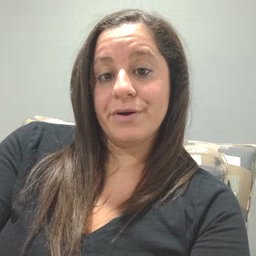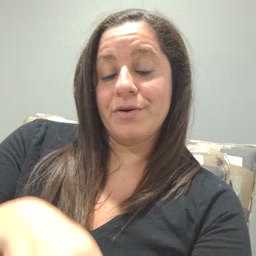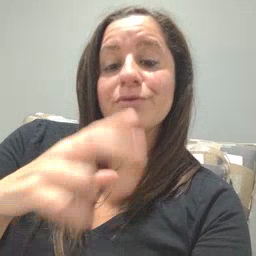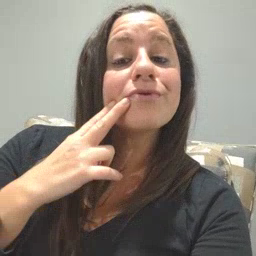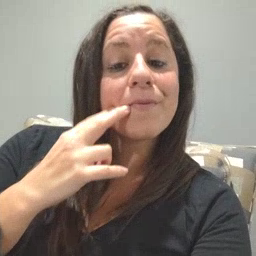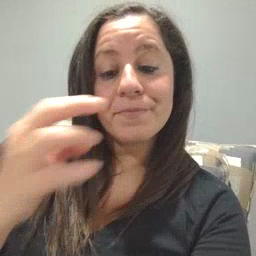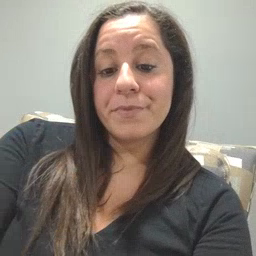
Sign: gum